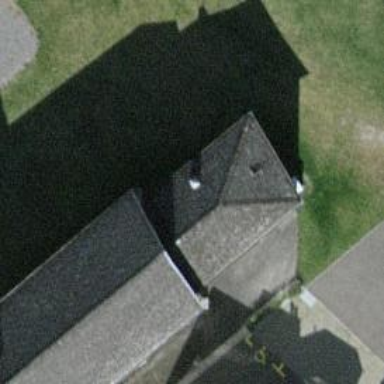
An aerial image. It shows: Church which is place of worship.